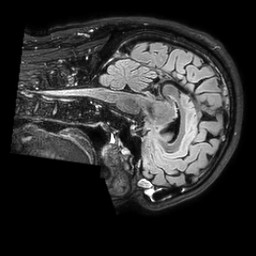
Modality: FLAIR
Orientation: sagittal
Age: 43
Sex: male
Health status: ill
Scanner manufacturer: philips
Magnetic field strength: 3 T
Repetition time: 4.8 s
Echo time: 0.34 s